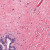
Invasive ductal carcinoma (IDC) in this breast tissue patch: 0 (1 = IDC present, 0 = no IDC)